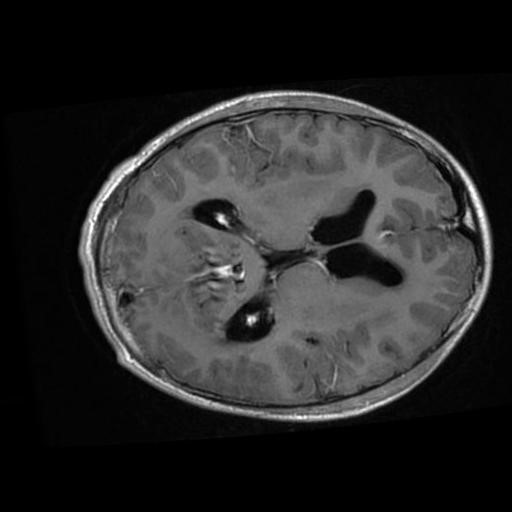
Label: brain_glioma